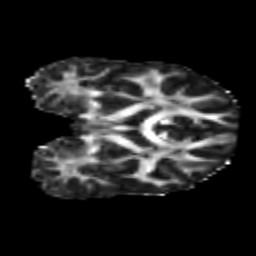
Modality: FA
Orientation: coronal
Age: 25
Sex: male
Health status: healthy
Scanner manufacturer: philips
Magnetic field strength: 3 T
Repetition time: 10.355 s
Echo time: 0.0712 s